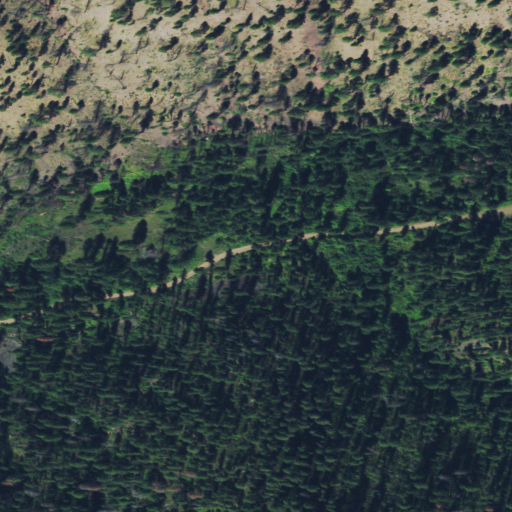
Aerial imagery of valley in Montana named Highline Gulch containing evergreen forest, shrub, open development, and grassland